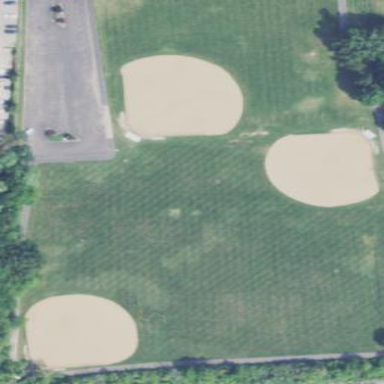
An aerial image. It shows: Baseball pitch for leisure land.